Chest X-ray:
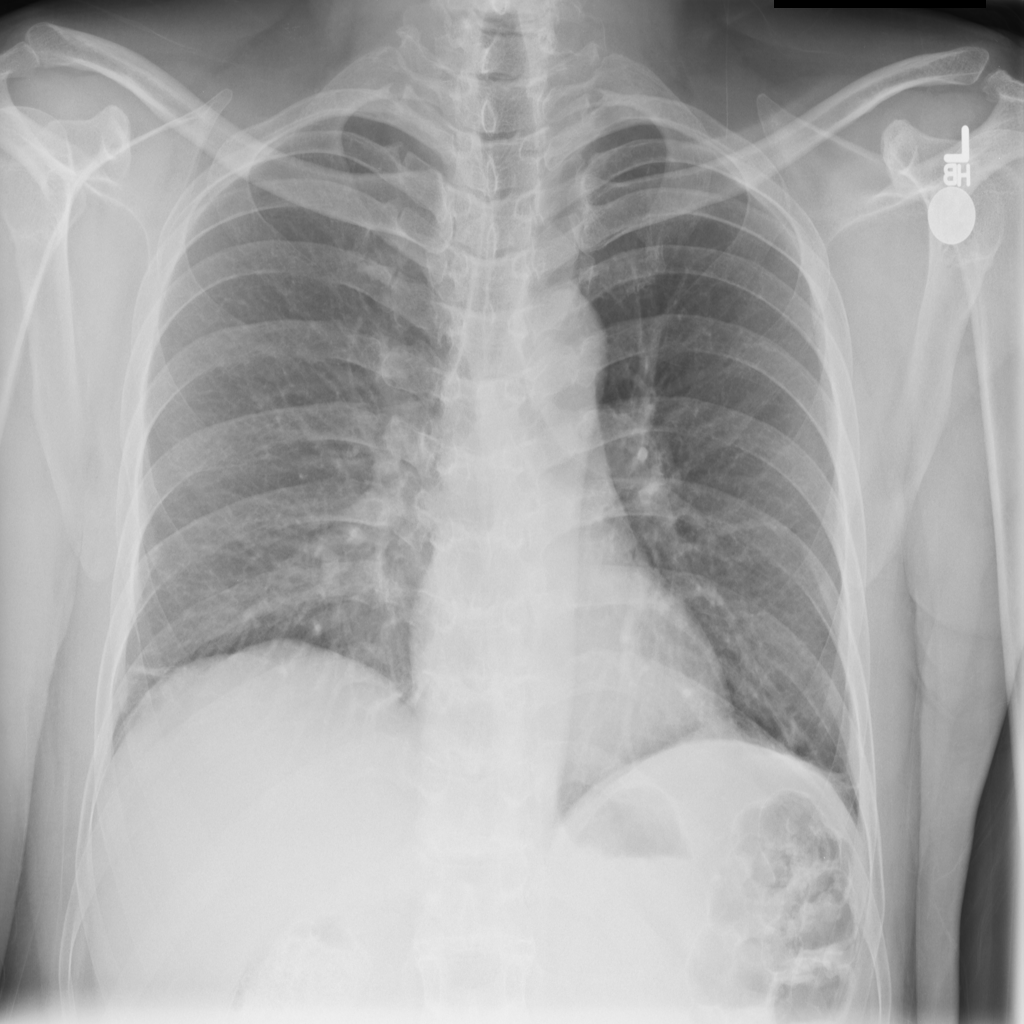
Findings: Atelectasis
No abnormal finding: no